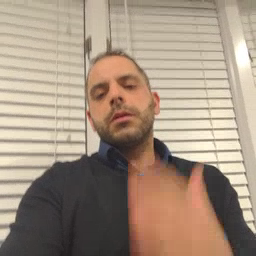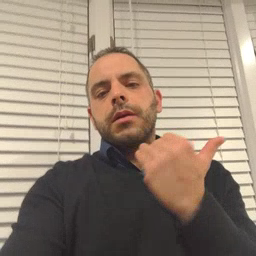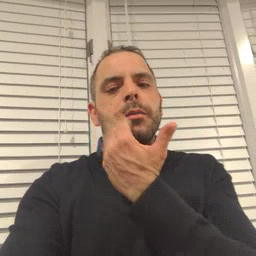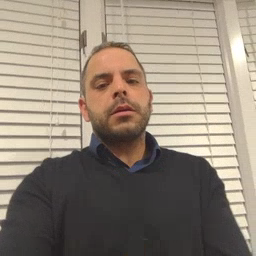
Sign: napkin